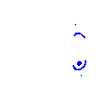
Particle: electron